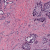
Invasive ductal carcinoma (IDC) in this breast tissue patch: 1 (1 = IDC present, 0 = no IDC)